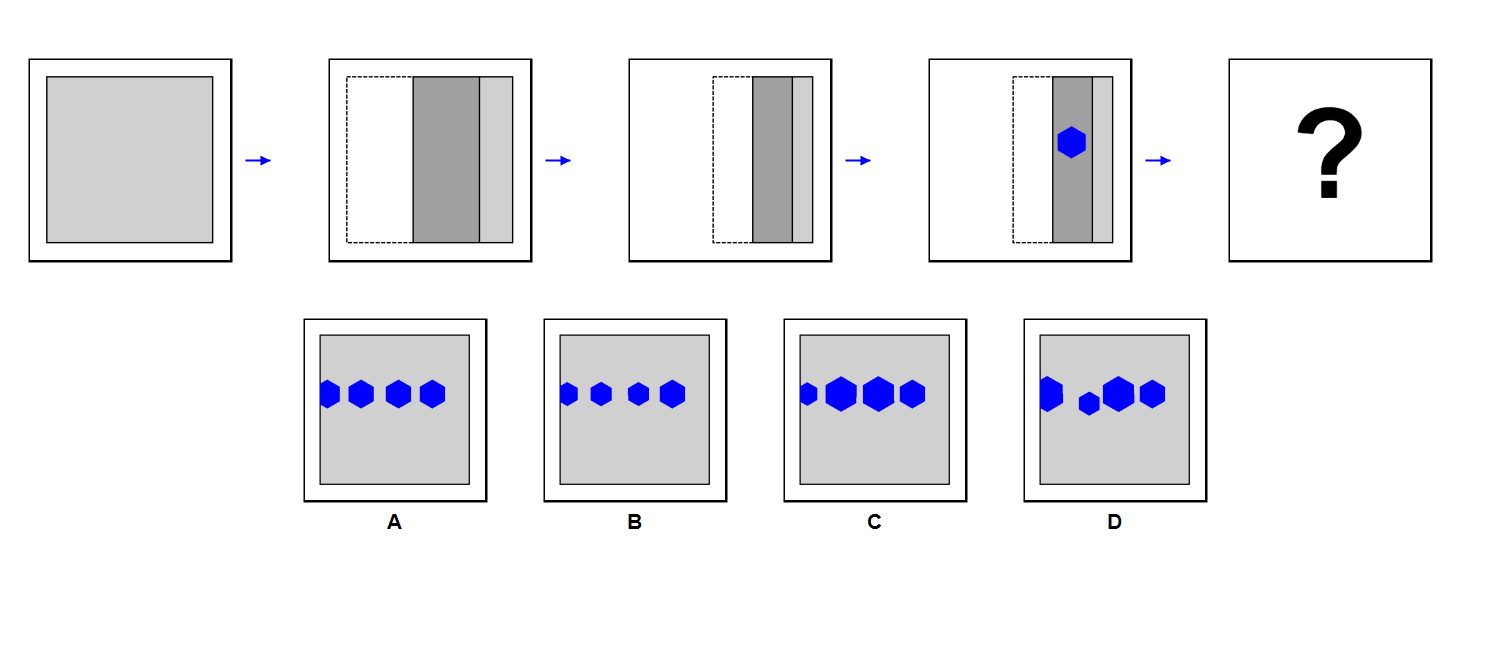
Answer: A